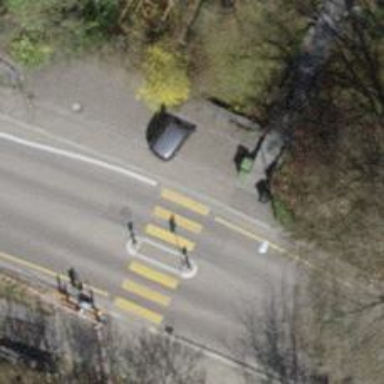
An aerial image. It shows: Kerb serving as barrier.